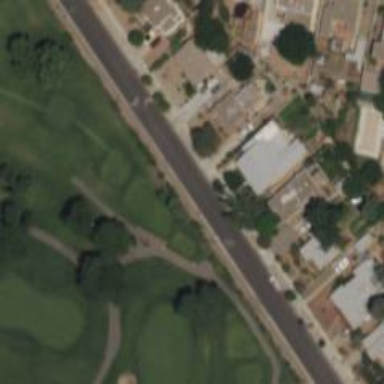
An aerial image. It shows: Golf tee.